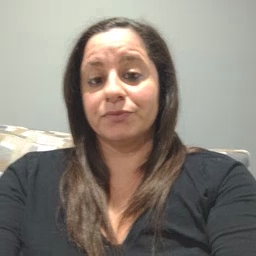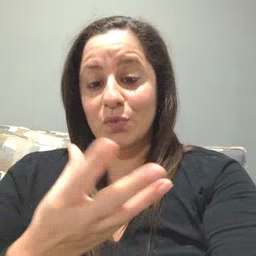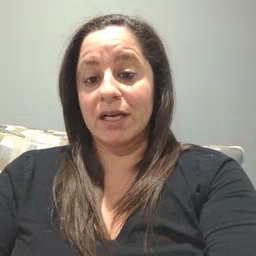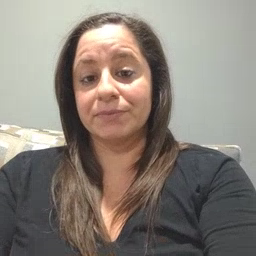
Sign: wet